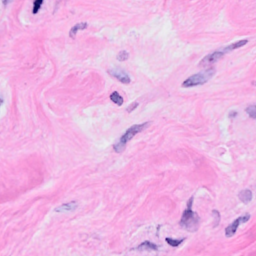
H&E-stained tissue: Breast